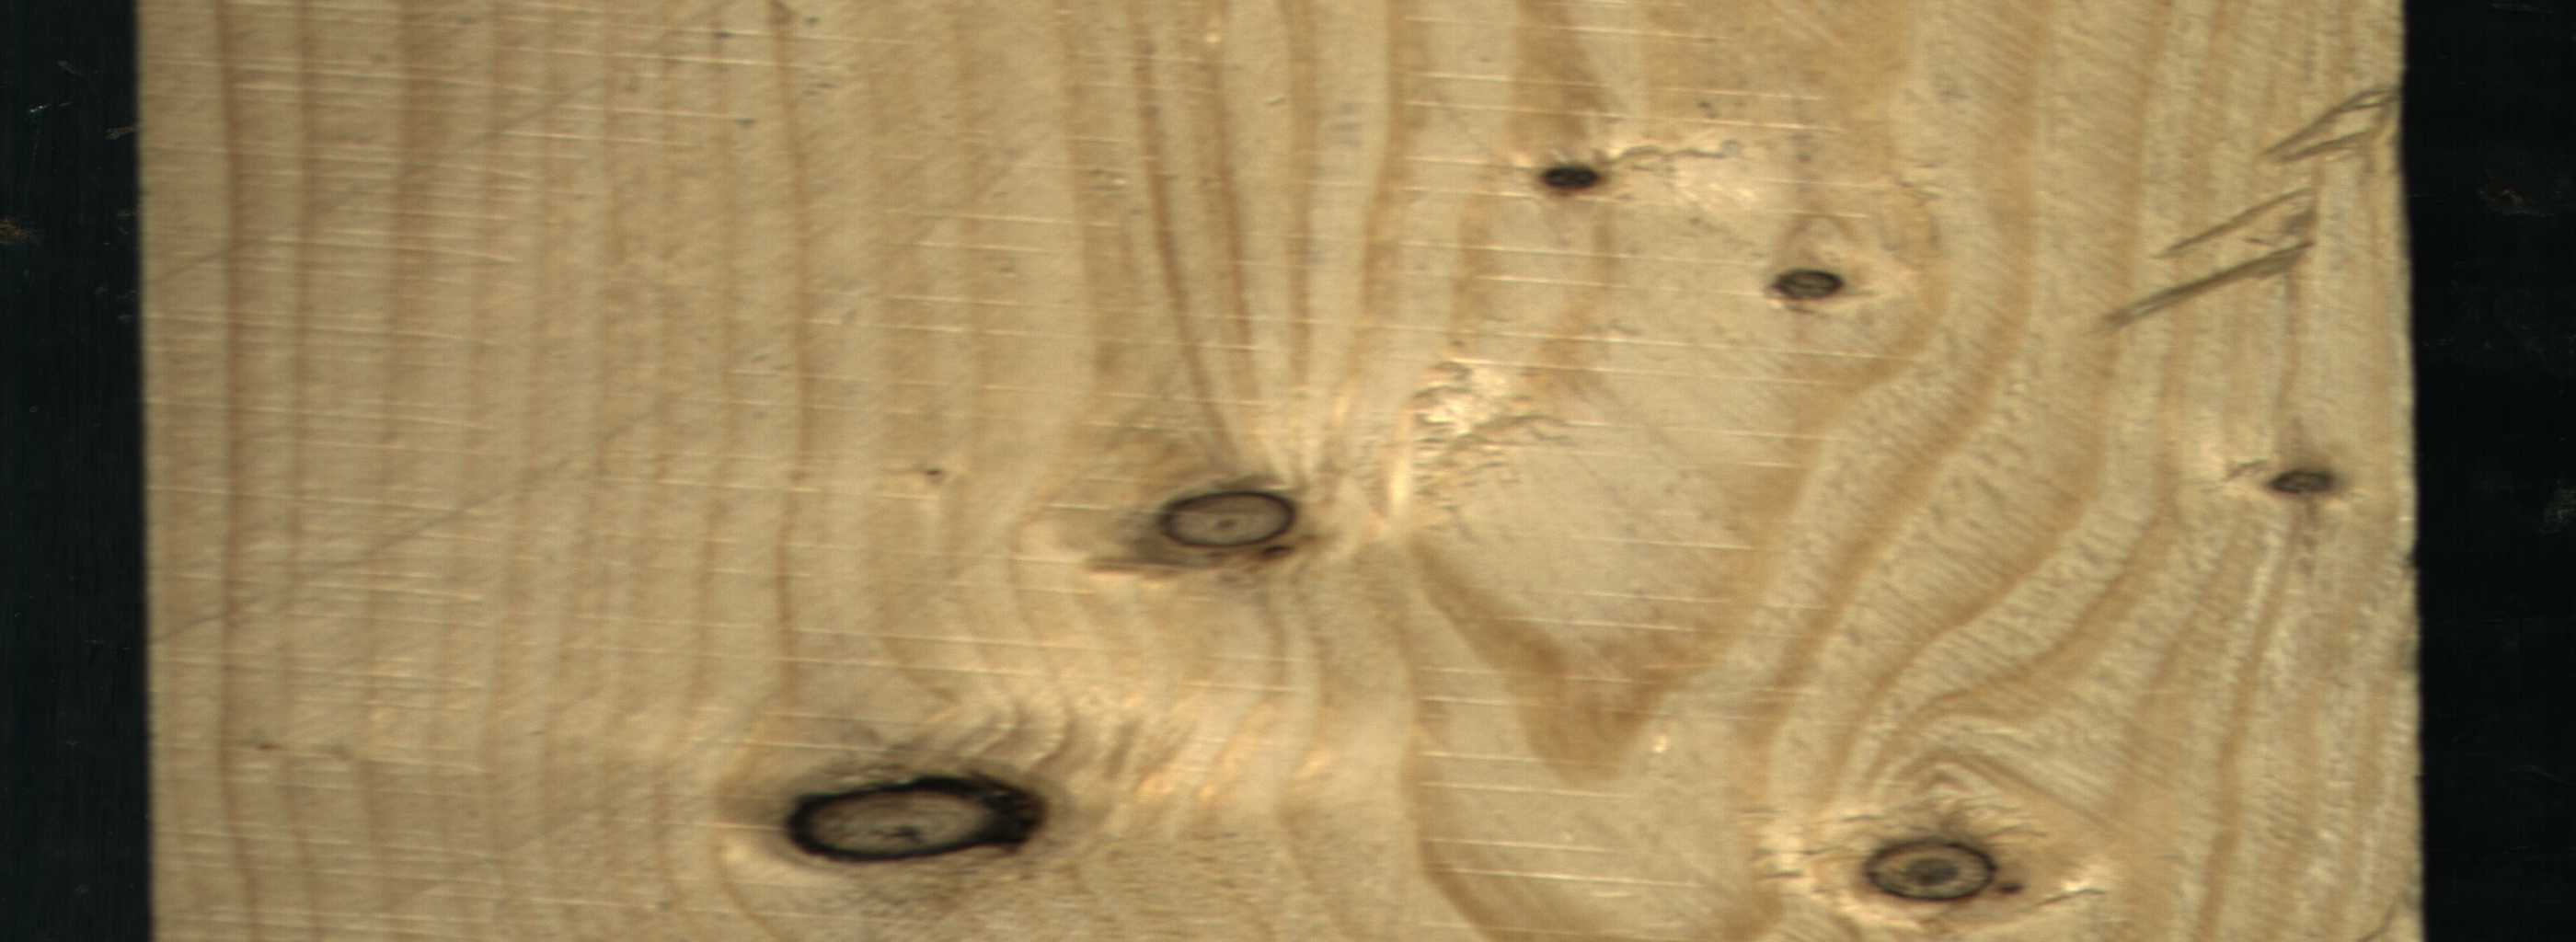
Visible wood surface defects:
Dead_Knot
Dead_Knot
Dead_Knot
Dead_Knot
Dead_Knot
Dead_Knot